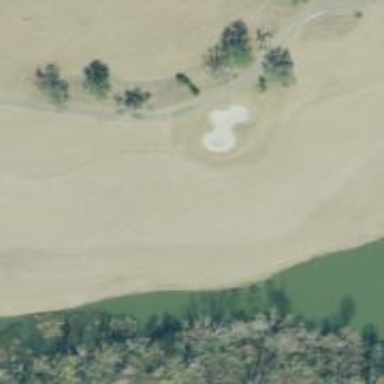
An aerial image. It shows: View of golf hole.